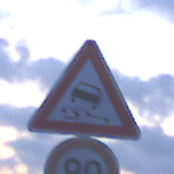
Verkehrszeichen: SchleuderOderRutschgefahr
Zusatzzeichen unten: Geschwindigkeit80
Umgebung: Outdoor, Urban
Tageszeit: Dawn
Wetter: PartlyCloudy
Licht: Natural
Jahreszeit: NotSpecified
Kontrast: LowContrast